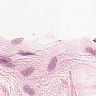
Metastatic tissue present: no